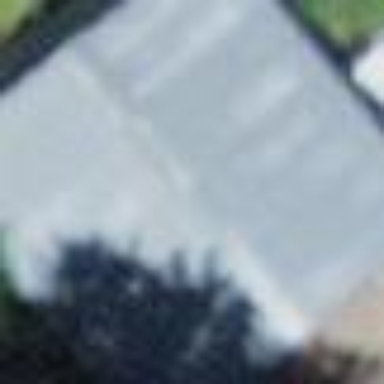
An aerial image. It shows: Garage building.